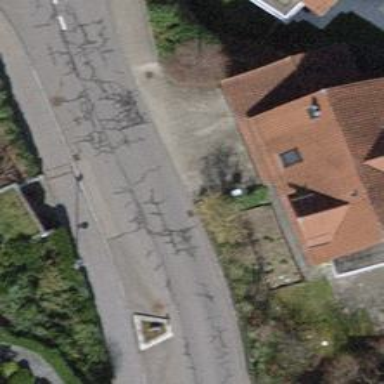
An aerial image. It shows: Raised kerb.